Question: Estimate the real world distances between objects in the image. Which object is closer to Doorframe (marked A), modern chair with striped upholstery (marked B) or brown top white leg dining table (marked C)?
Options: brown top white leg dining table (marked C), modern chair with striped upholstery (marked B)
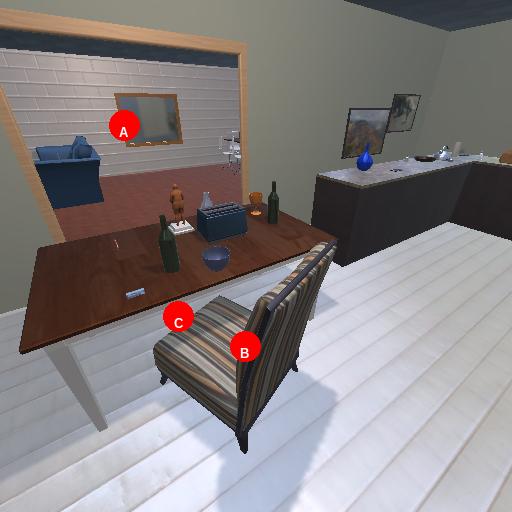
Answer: brown top white leg dining table (marked C)